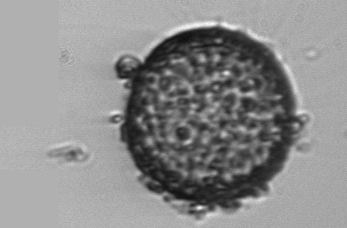
Label: Coscinodiscus